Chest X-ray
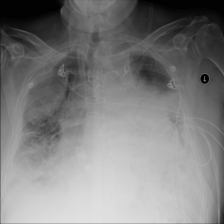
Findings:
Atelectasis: negative
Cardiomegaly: negative
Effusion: negative
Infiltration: positive
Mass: negative
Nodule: negative
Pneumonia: negative
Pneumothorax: negative
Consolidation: negative
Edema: negative
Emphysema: negative
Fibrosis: negative
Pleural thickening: negative
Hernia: negative